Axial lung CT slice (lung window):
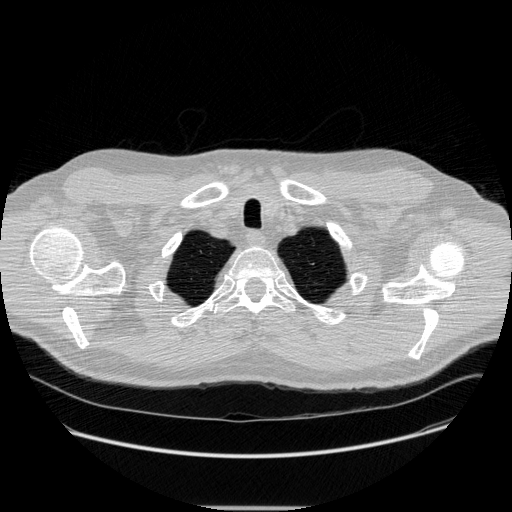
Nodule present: no